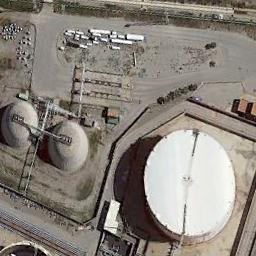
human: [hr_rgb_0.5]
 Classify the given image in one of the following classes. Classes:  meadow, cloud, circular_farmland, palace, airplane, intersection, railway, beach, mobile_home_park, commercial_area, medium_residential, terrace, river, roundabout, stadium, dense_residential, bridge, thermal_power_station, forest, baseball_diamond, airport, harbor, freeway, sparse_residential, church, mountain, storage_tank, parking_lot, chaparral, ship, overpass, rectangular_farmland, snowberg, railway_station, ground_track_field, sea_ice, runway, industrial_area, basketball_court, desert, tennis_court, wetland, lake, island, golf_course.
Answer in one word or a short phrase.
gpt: storage_tank